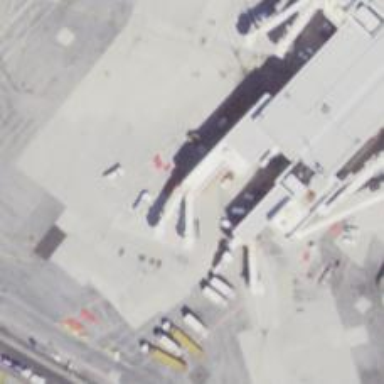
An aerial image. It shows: Airport gate.